Field crop: maize
Growth stage: 2
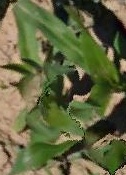
Species: maize